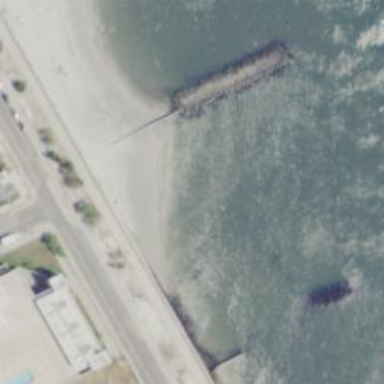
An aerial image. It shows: Breakwater structure.